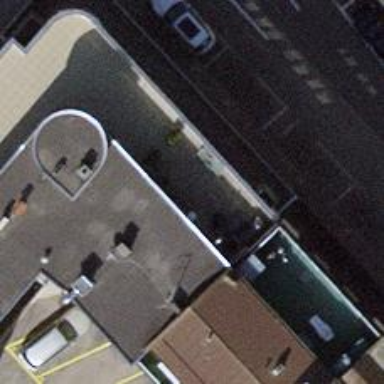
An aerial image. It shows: Fast food establishment.